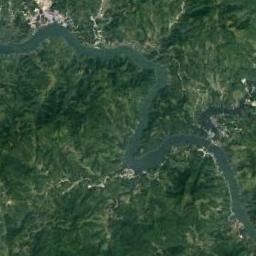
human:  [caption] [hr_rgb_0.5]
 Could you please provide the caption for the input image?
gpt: The dark green river with a winding bank goes through the mountainous area covered with vegetation .

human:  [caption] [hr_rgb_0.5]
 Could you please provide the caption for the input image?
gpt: Many trees are around the river .

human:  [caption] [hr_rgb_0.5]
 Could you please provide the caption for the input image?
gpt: The river goes through mountains with green plants .

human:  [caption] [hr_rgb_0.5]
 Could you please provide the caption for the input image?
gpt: A winding, Light green river with tributaries, Green mountains on both sides, And large buildings .

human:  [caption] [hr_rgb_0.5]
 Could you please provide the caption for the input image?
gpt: There are green forests and meadows around the river .